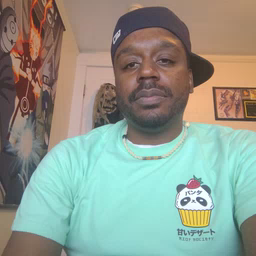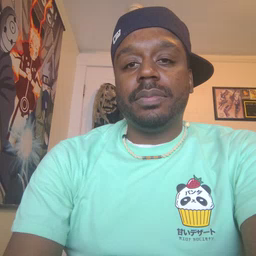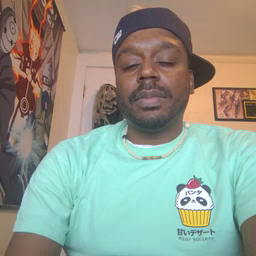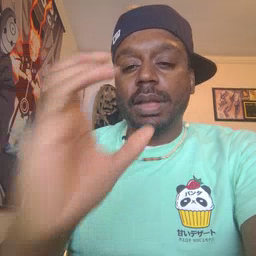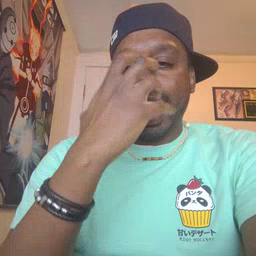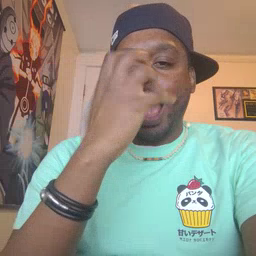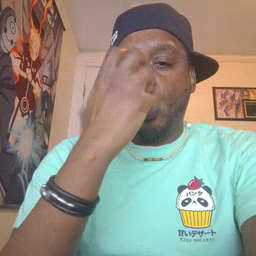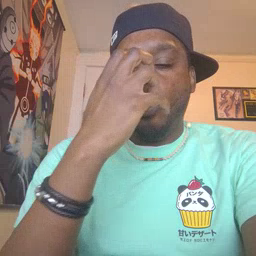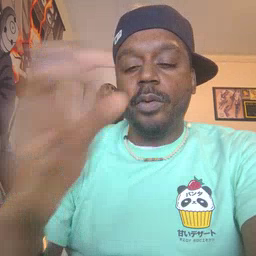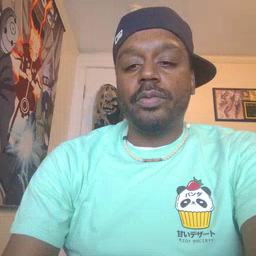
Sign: clown